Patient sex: M
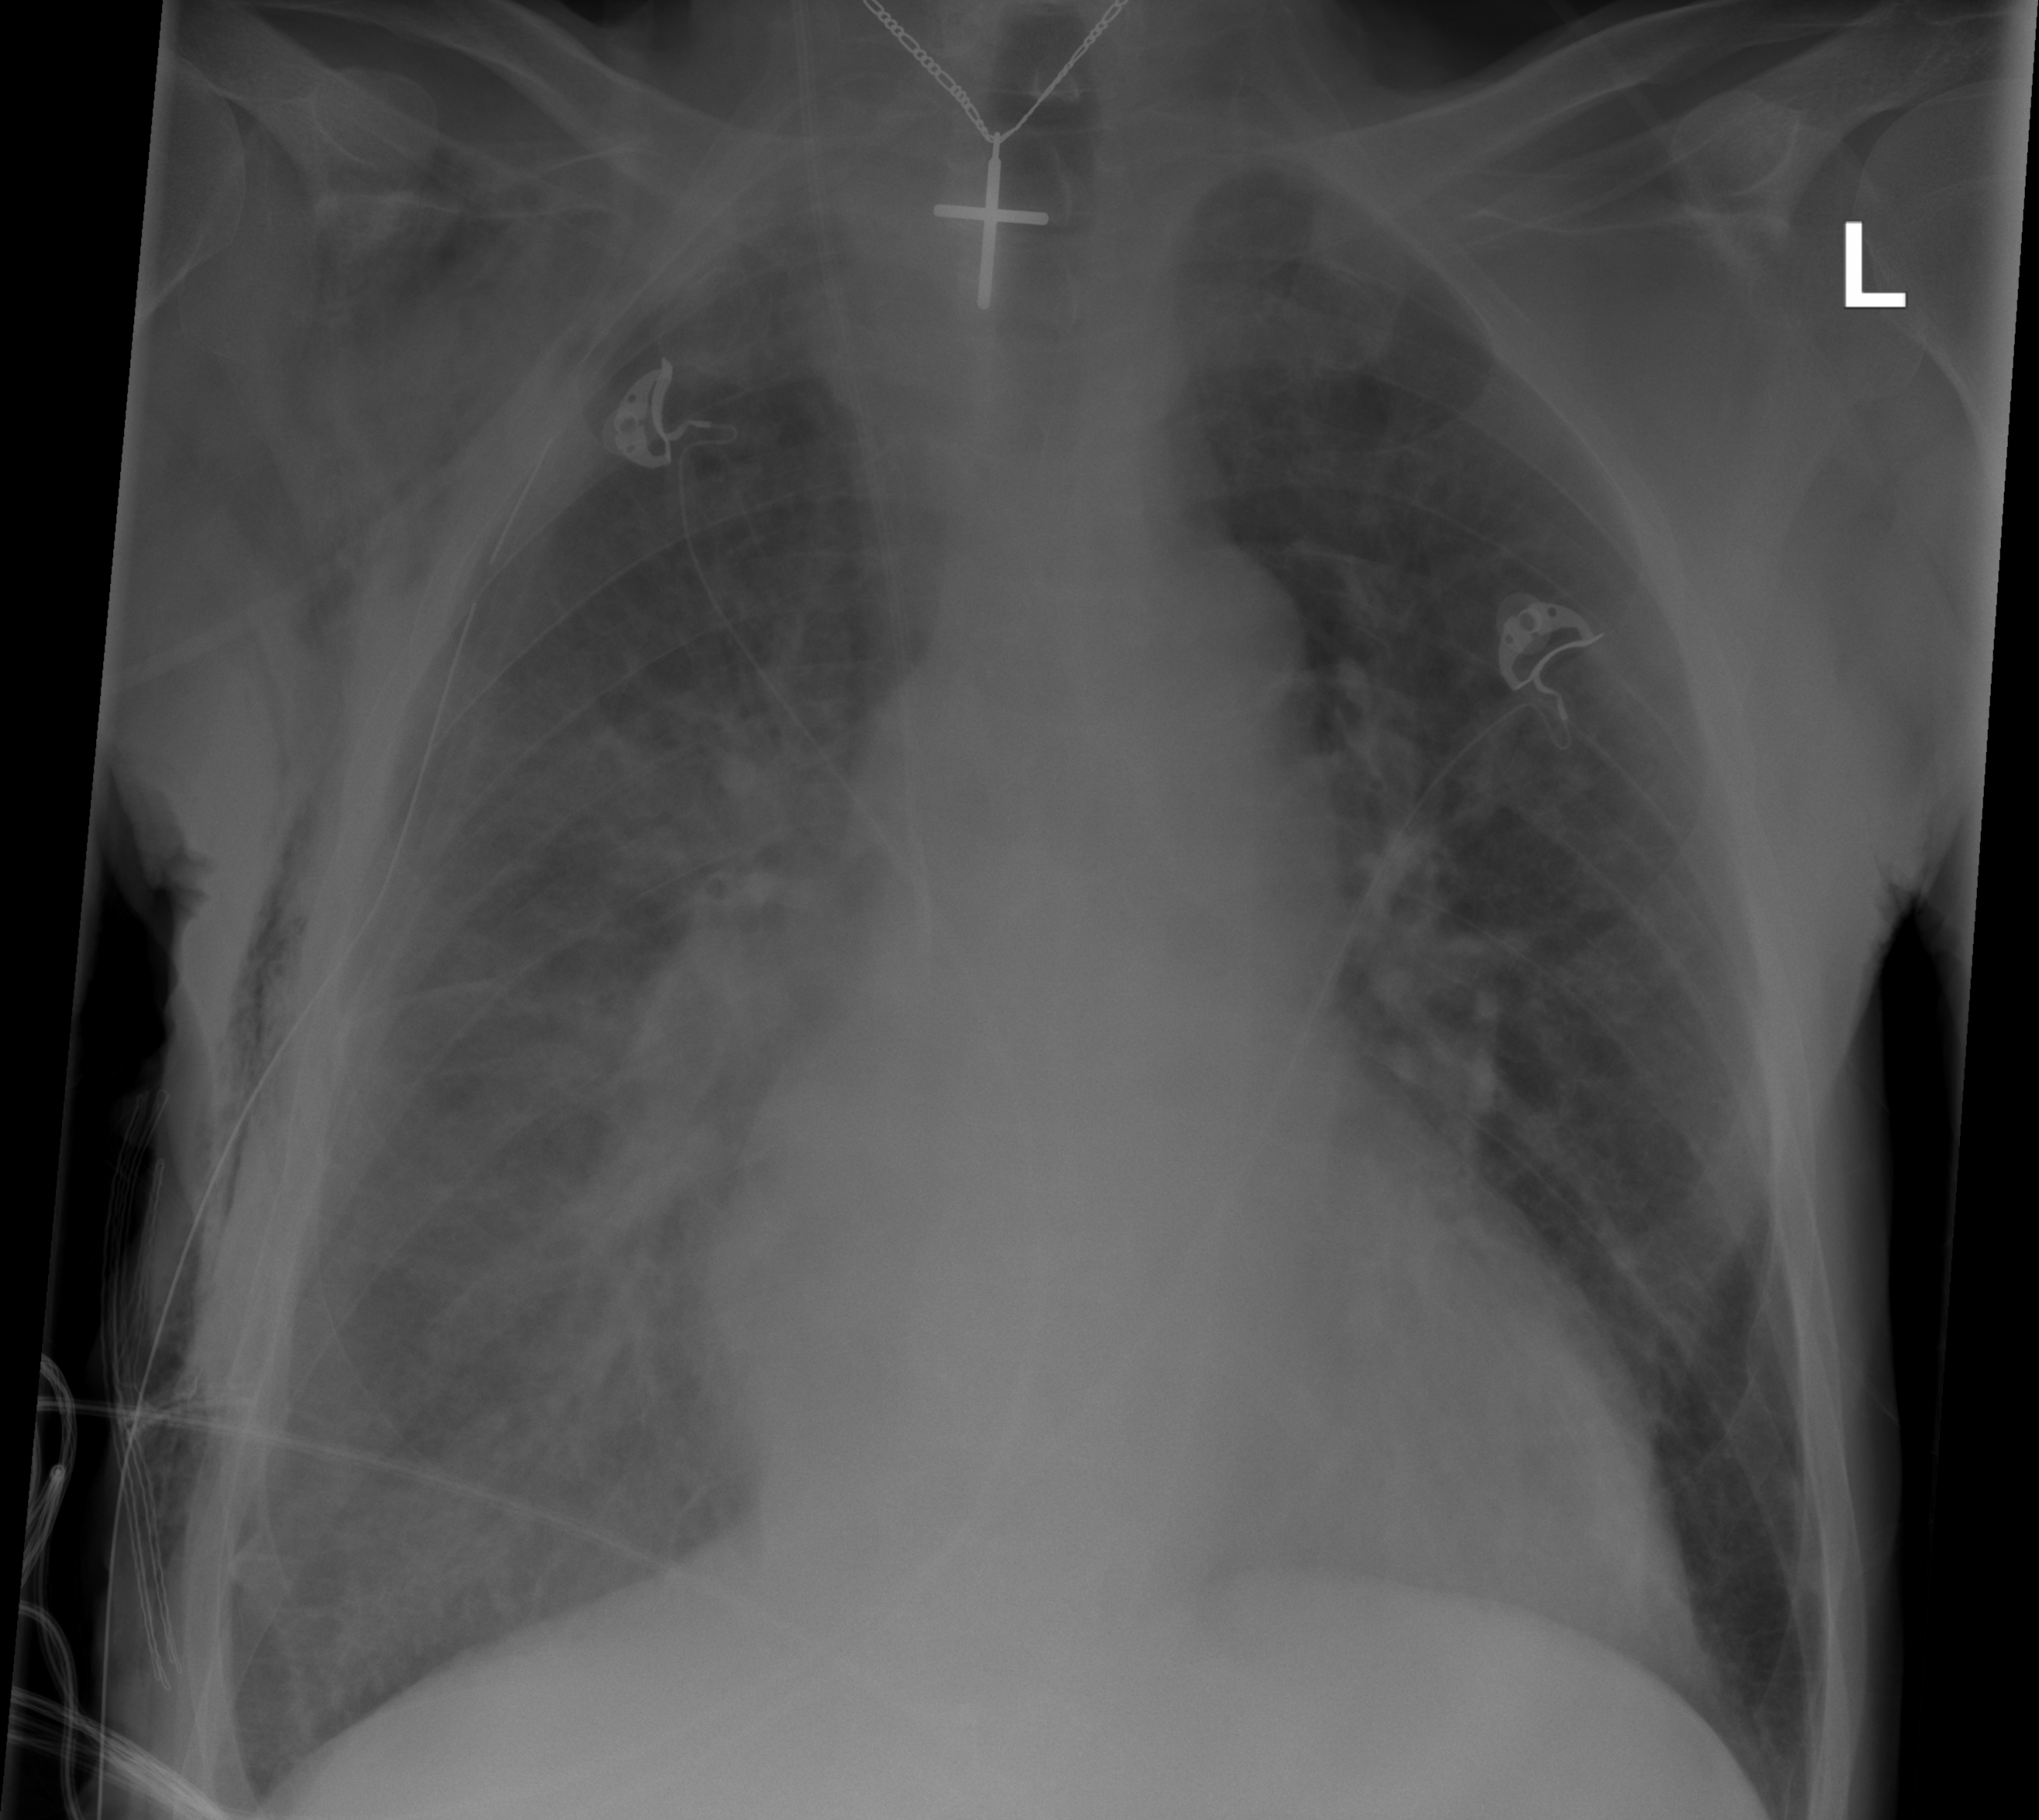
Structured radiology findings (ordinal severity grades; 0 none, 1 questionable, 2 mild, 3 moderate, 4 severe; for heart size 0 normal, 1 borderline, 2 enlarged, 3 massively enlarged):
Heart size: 2
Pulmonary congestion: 2
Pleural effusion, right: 0
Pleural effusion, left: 0
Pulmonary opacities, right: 3
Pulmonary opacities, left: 2
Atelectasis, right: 2
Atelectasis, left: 2